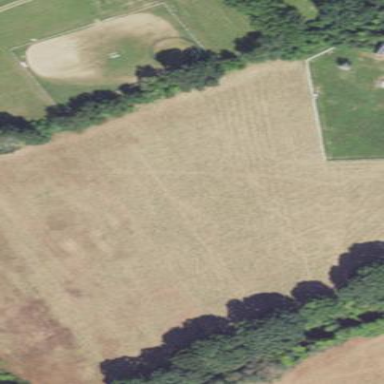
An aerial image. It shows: Pasture area used as meadow.